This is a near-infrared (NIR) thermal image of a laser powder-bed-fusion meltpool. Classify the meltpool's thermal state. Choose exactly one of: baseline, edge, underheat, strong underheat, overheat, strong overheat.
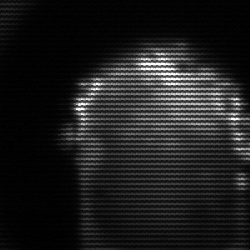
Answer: baseline